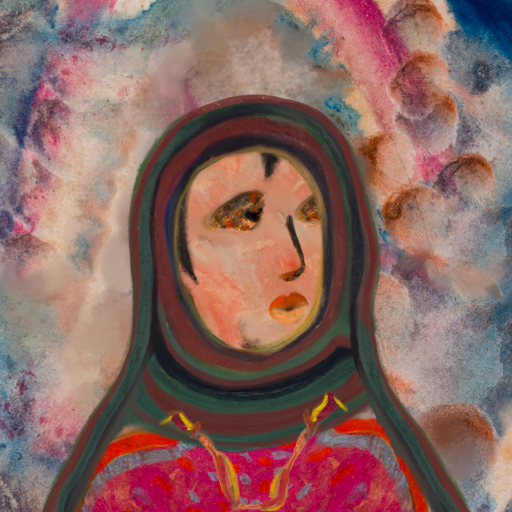
Background: Rupkatha, Head And Neck Side: Roy_Bahadur, Face Side: Gypsy_Queen, Bust: Sisters, Hair Side: Roy_Bahadur, Head Accessory: After_Raid_Scarf, Second Necklace: Gypsy_Mother_1, Necklace: Blank, Baby: Blank